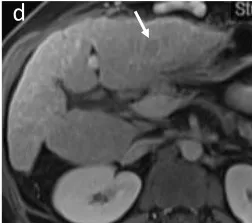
Initial MRI showing multiple hypervascular lesions and no macrovascular tumoral invasion: a main lesion (6 cm in diameter) with late washout on portal phase and slightly hyperintense T2 in the left lobe, and multiple smaller lesions in the right lobe. (D) Sequence T1 with injection (portal phase): late washout of the main lesion.
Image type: radiology (mri)